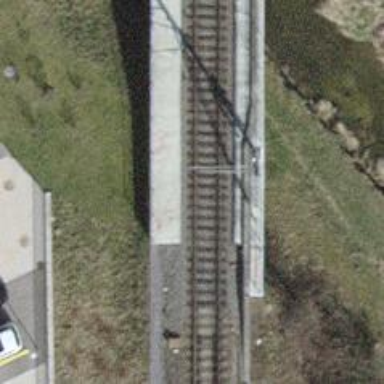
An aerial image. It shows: Bridge with single railway track electrified by contact line.